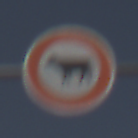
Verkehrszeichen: VerbotViehtrieb
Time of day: Midday
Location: Outdoor (Nature)
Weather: PartlyCloudy
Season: NotSpecified
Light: Natural